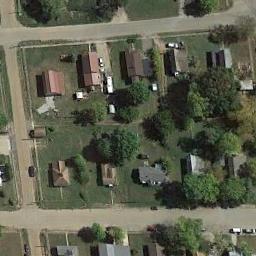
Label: medium_residential